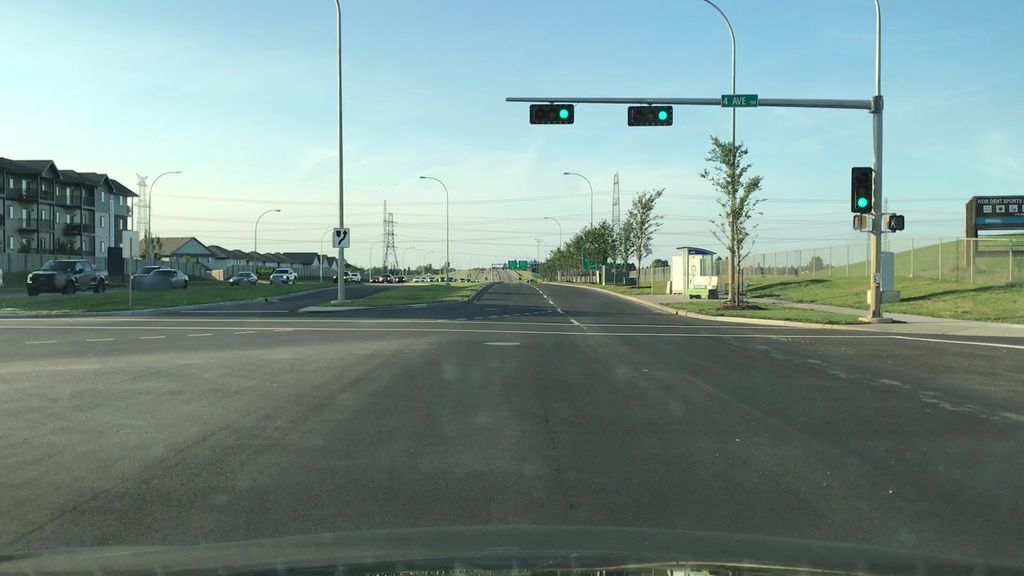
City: edmonton